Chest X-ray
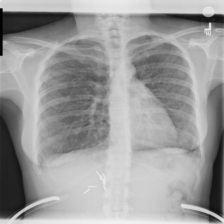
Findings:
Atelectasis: negative
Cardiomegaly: negative
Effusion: negative
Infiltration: negative
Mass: negative
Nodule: negative
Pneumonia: negative
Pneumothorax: negative
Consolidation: negative
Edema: negative
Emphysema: negative
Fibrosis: negative
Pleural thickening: negative
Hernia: negative